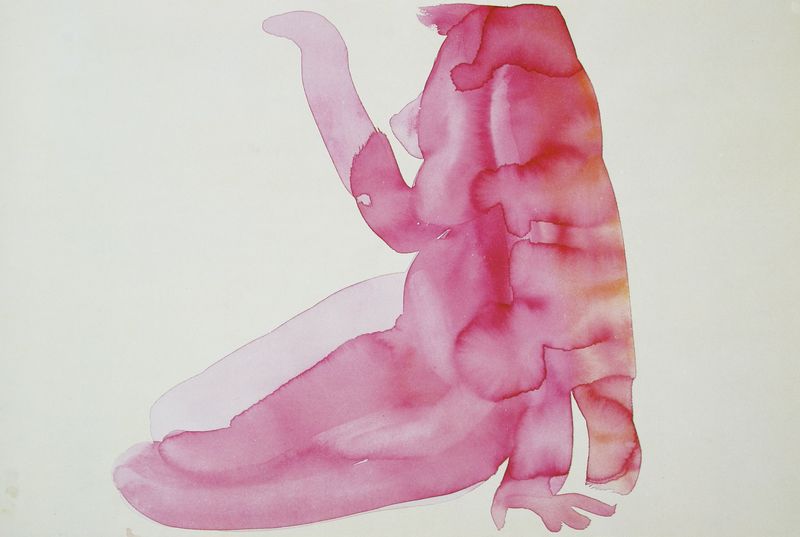
Titel: Nude Series XII
Künstler: Georgia O'Keeffe
Institution: Im Besitz der Künstlerin
Schlagwörter: akt, hand, körper, nackt, weiß, sitzen, frau, rot, arm, mensch, hände, figur, mantel, sitzend, rosa, beine, abstrakt, aufgestützt, bär, qualle, o'eeffe